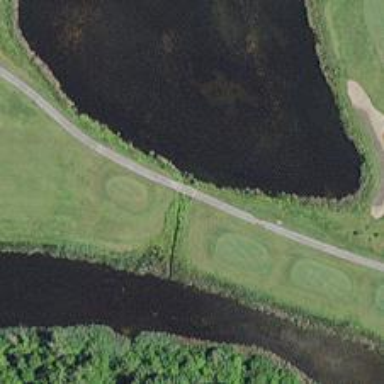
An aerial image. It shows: Service road on bridge designed for golf cartpath.